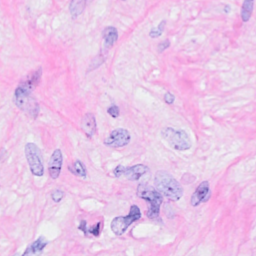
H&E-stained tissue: Breast